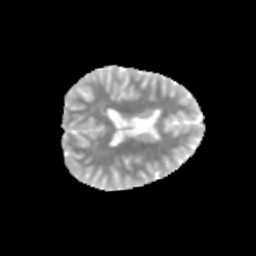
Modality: MD
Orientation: axial
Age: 11
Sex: female
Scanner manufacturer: siemens
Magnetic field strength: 3 T
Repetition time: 3.8 s
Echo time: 0.07 s